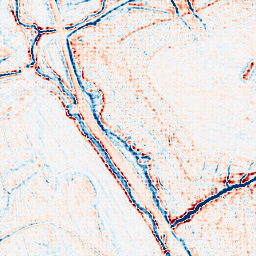
Category: edge_preserving
Decomposition family: bilateral
Decomposition parameters: d: 9
sigma_color: 50
sigma_space: 100
Upsampling method: sinc_hamming
Upsampling parameters: scale: 8
kernel_size: 8
Upsampling scale: 8